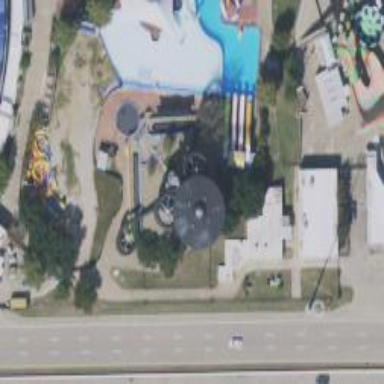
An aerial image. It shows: Water slide attraction.